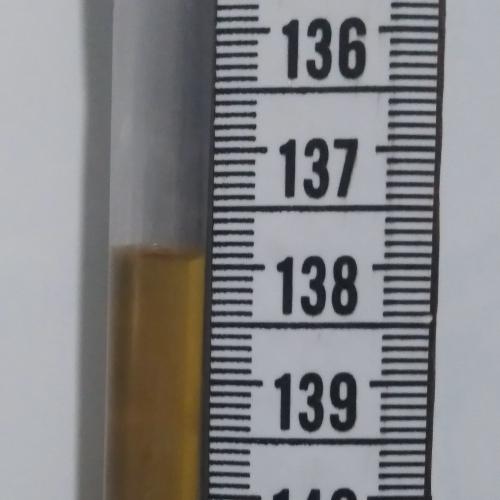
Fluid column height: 137.9 cm